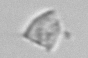
Label: detritus_transparent